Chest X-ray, AP view. Patient: 20 years old, sex M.
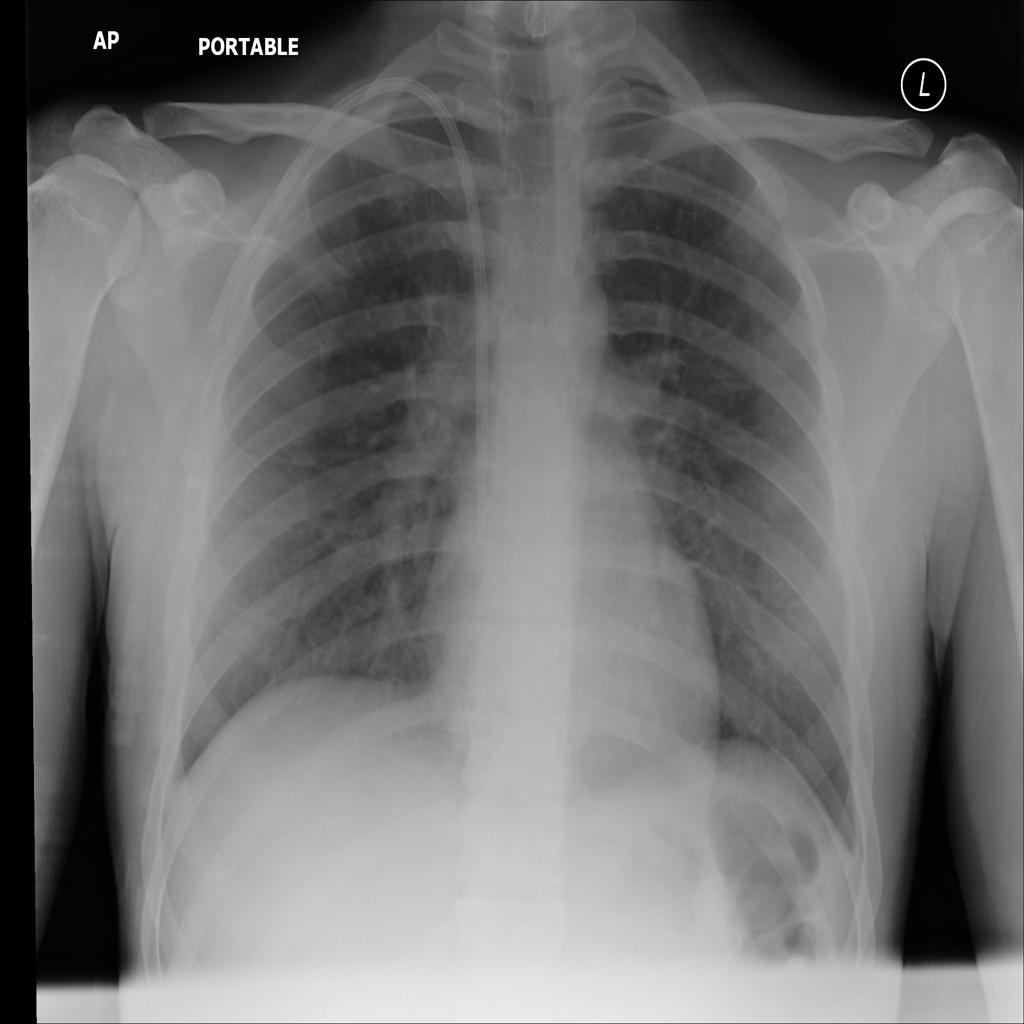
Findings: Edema